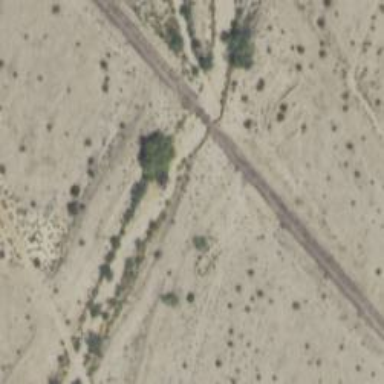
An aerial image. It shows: Abandoned railway.